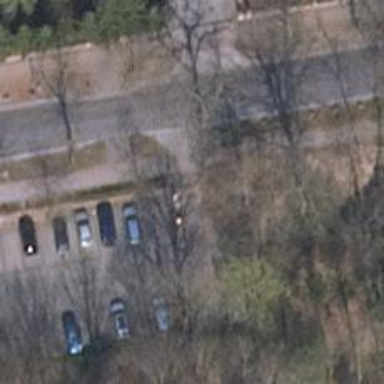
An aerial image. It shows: Parking aisle designated as service road.